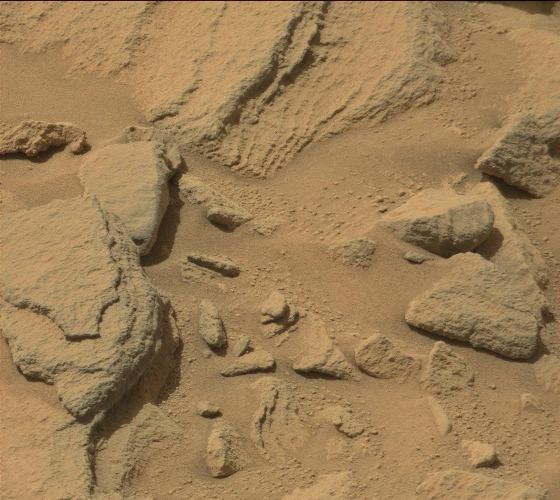
Terrain classes present: Bedrock, Gravel / Sand / Soil